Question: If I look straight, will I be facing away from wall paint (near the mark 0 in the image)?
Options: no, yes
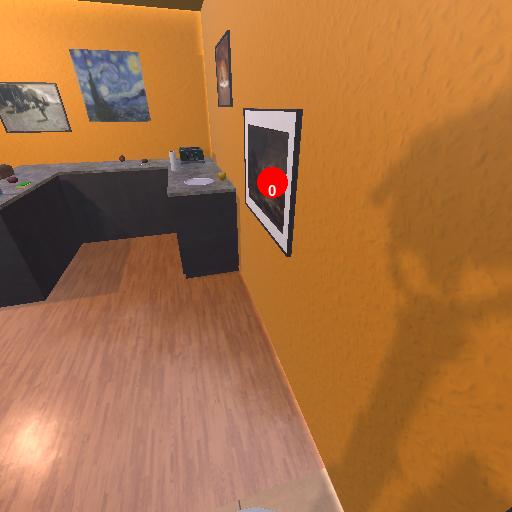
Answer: no